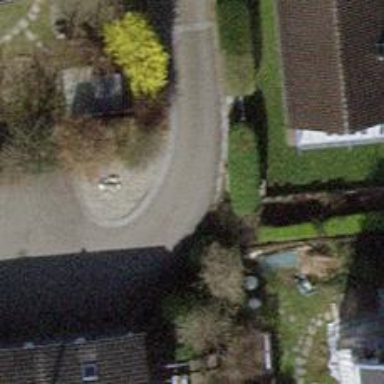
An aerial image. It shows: Driveway made of paving stones.